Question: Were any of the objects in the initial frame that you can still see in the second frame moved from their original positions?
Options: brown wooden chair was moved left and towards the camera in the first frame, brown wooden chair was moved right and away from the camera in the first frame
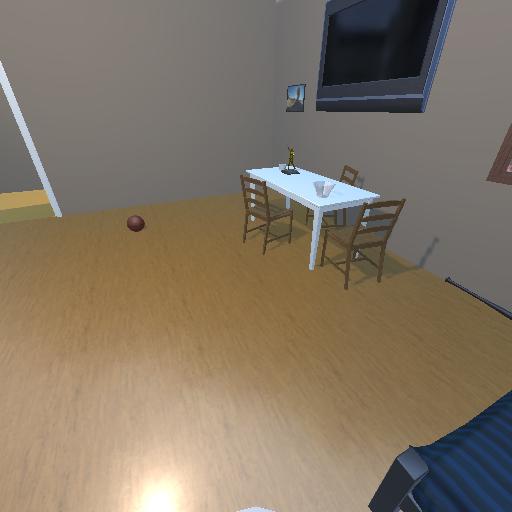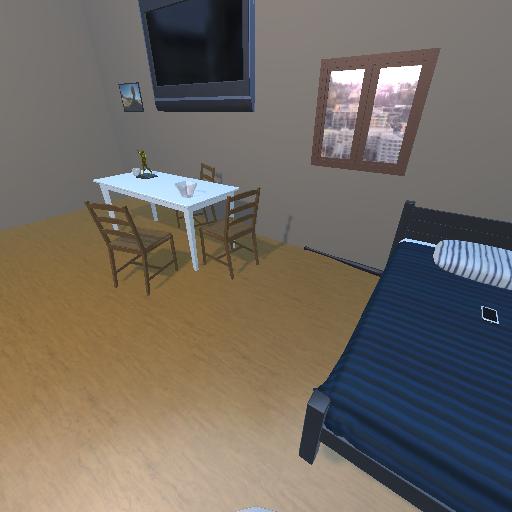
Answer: brown wooden chair was moved left and towards the camera in the first frame